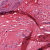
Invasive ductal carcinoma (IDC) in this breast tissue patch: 0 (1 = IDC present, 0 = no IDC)